Question: I know how to make a box shadow run down an element however is it possible to have it extend down 80% of the element instead of the entire height of the element?
Also how to make the shadow angle out (this is the thing im struggling with most)

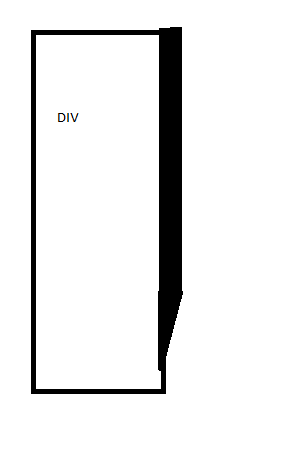
Answer: Something like this?
<URL>
There are a bunch of ways you could achieve this.. I just set the shadow, and overlayed a triangle.

Here is an alternative without the blurred shadow.. <URL>
- pretty simple
'''
<div></div>
'''
'''
div {
width: 100px;
height: 200px;
position: relative;
border: 1px solid black;
box-shadow: 20px -10px 30px black;
margin: 40px;
}
div:after {
position: absolute;
left: 102px;
top: 100px;
content: "\A";
width: 0;
height: 0;
border-bottom: 90px solid white;
border-right: 50px solid white;
border-top: 90px solid transparent;
}
'''